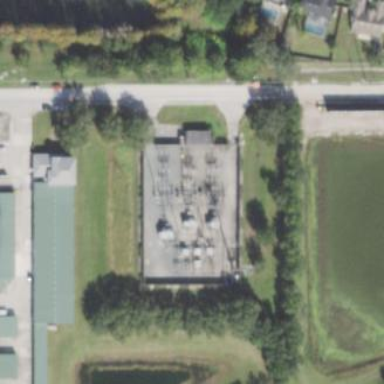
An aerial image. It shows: Distribution level power substation surrounded by fence.